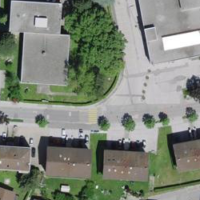
EUNIS habitat code: 54
Species observed at this site:
Corvus frugilegus